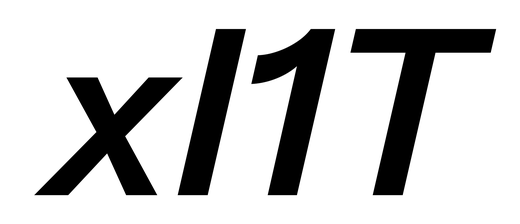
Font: InstrumentSans-Italic_SemiBold_Italic